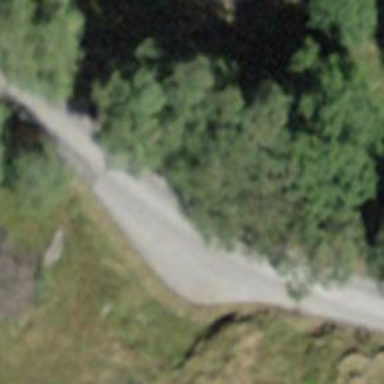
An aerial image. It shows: Passing place on the road.